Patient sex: F
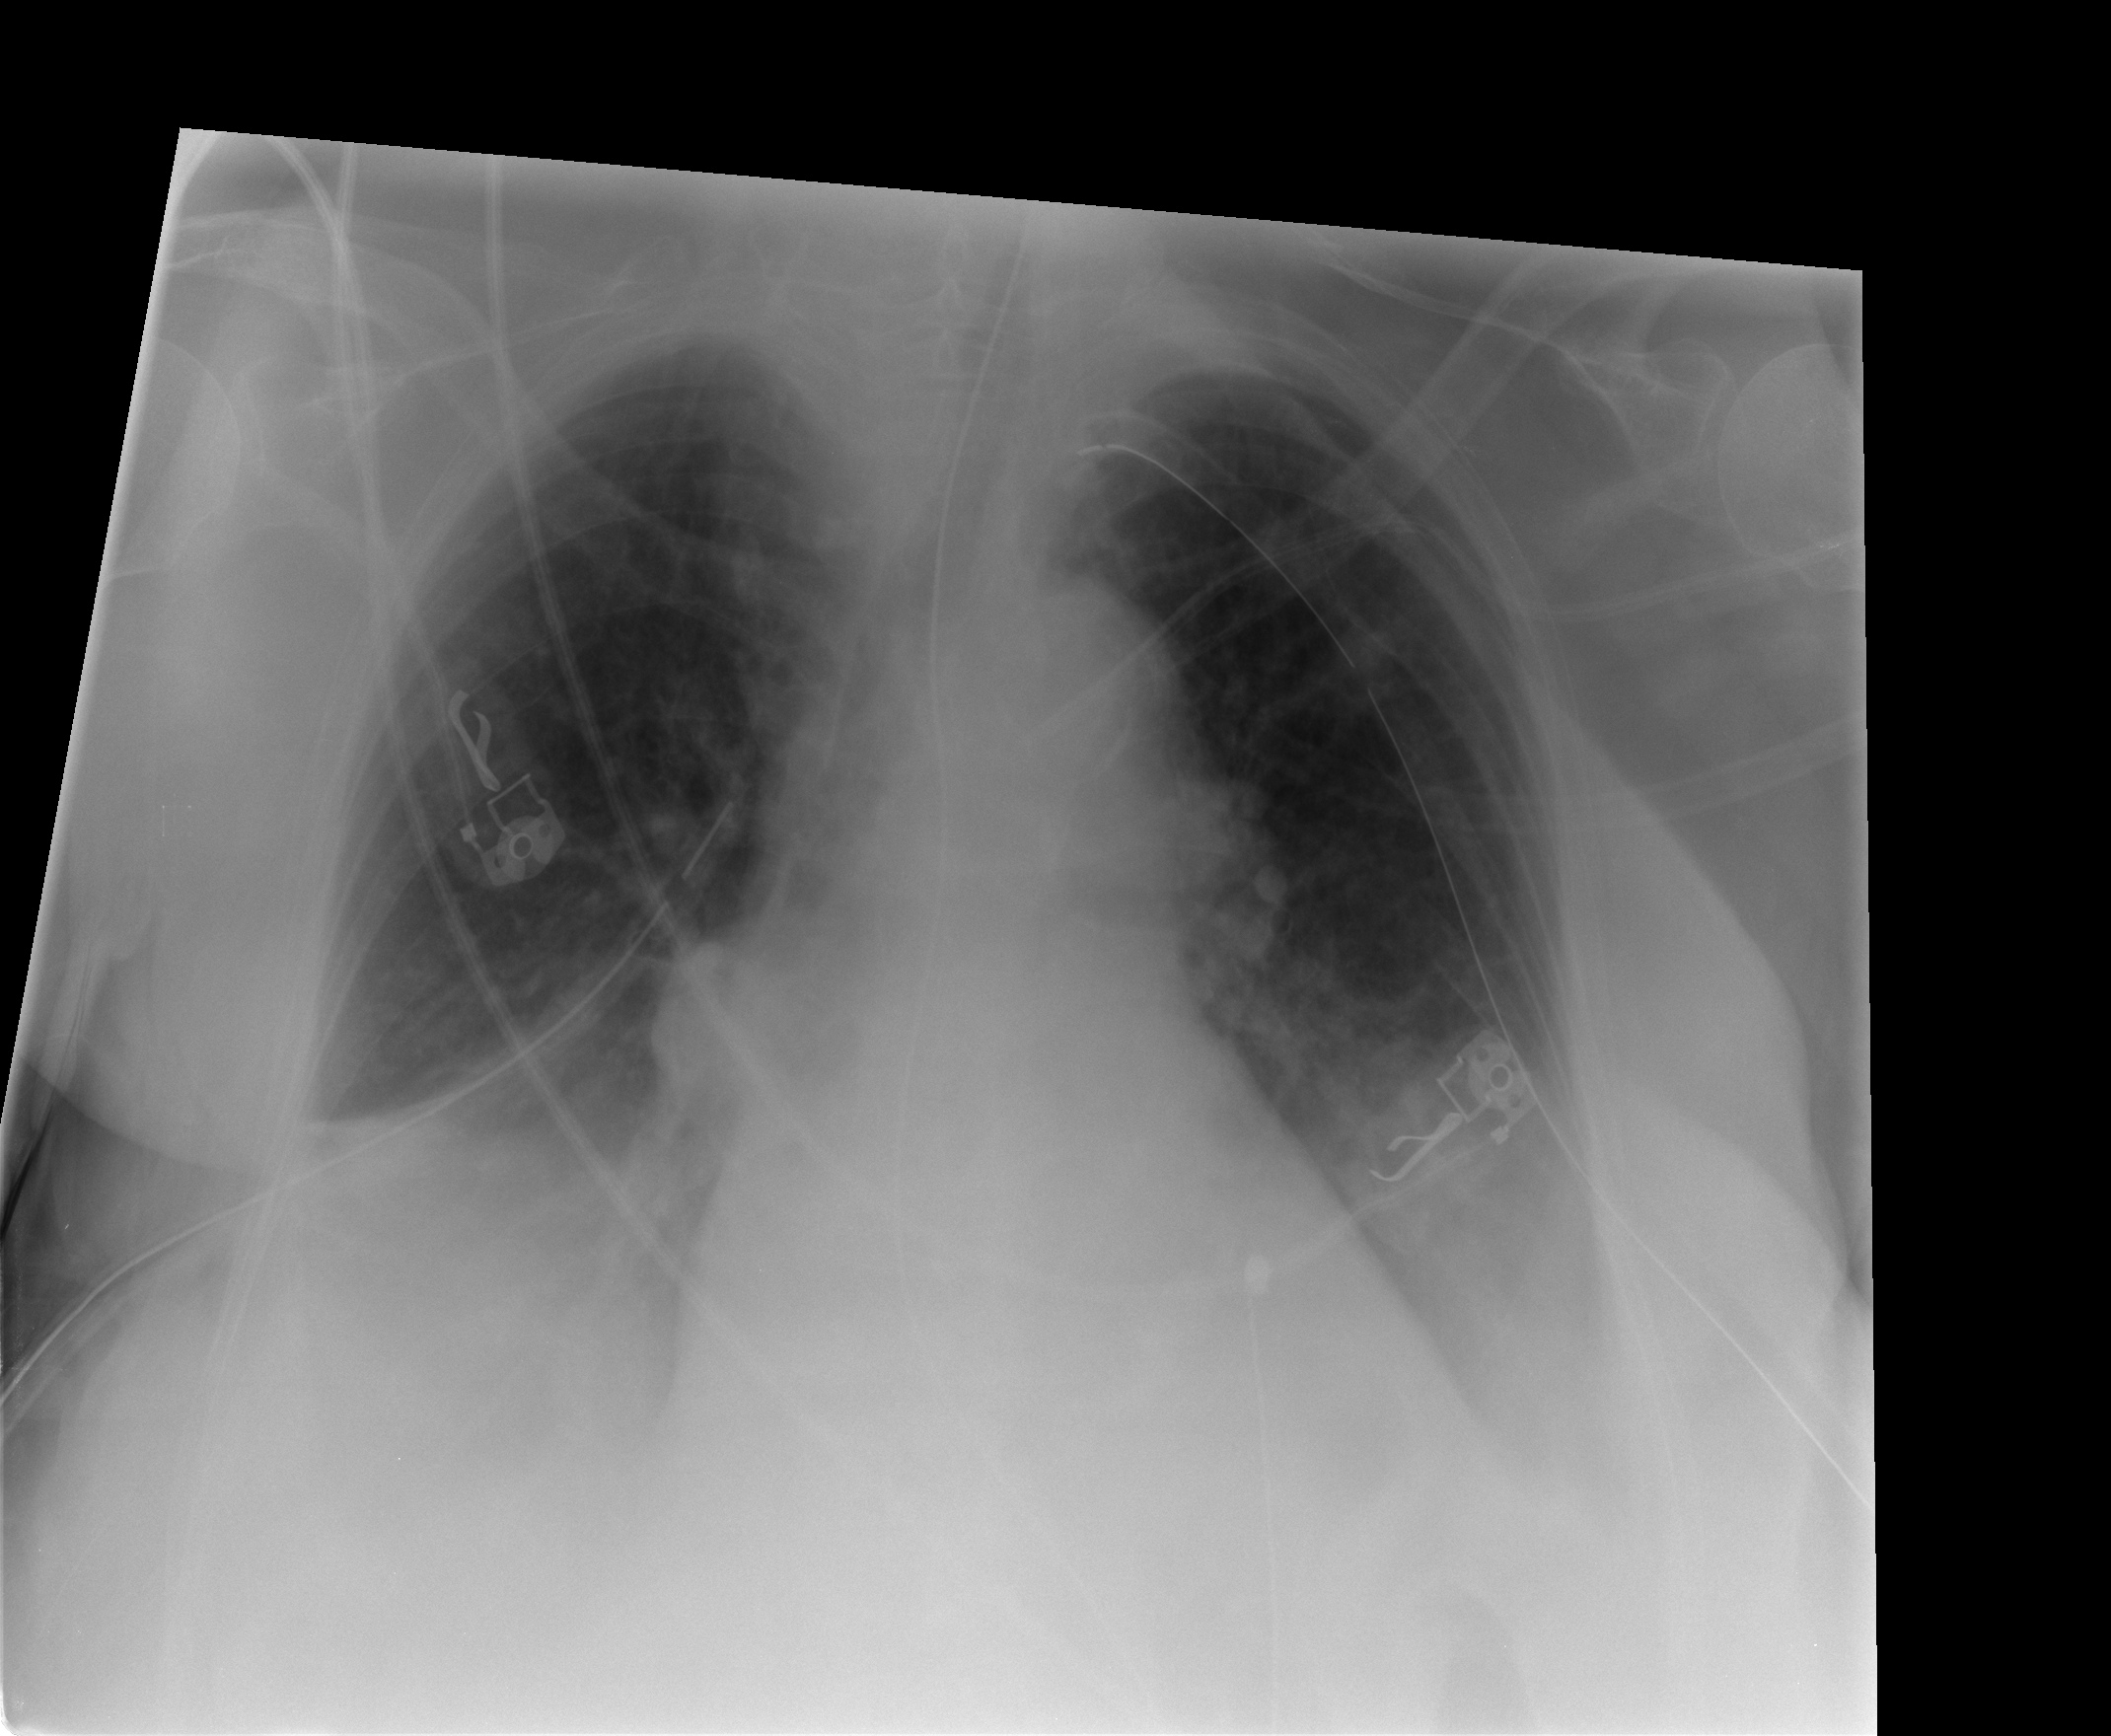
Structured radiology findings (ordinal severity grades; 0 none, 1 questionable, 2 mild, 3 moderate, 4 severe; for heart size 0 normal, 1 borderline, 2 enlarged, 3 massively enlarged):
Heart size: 0
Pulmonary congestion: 1
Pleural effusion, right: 0
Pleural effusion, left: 1
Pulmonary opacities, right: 1
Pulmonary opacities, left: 1
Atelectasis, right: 2
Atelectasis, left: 2